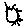
Label: sun